Question: Please bear with me, I've just started digging into this whole CPU thing.
The 'RAM' squares shown on the diagram below, what do they refer to? Memory pages? As far as I know, CPUs only have one thing that's related to memory at all - their cache.
So is the 'RAM' on the diagram just a shared cache, or what is it?

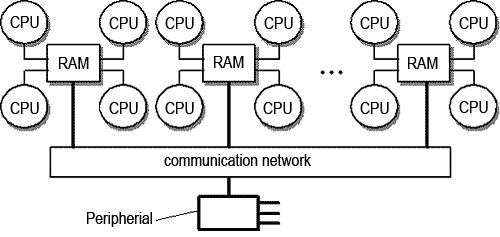
Answer: In that diagram, each group of 4 CPUs and their central RAM block is a NUMA node. Cache is inside each CPU so it's not shown in the diagram. So each group of 4 CPUs share a block of fast local RAM.
Within each node, memory access to local RAM is very fast. Remote access to another node needs to go through the communication network, therefore it is slower - hence NUMA.